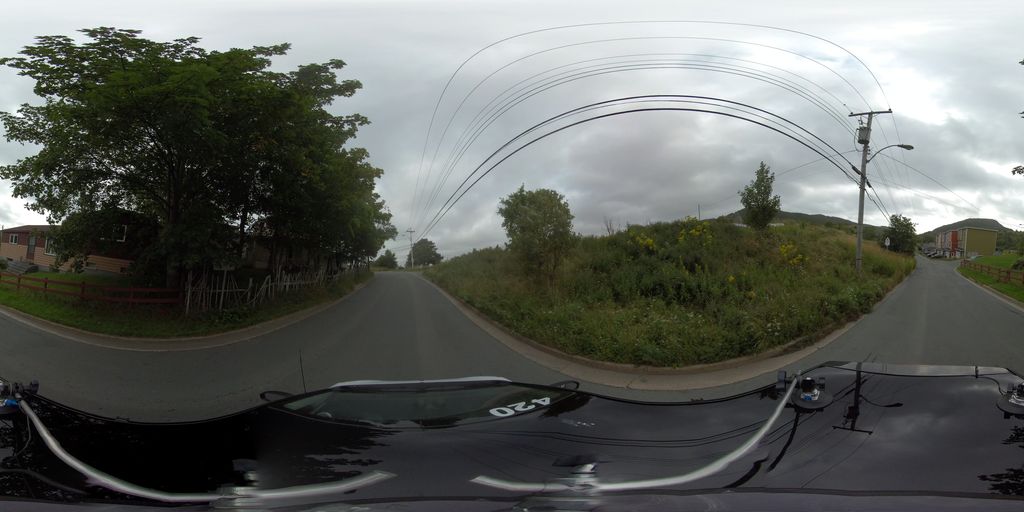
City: st_johns